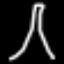
Label: The Eiffel Tower